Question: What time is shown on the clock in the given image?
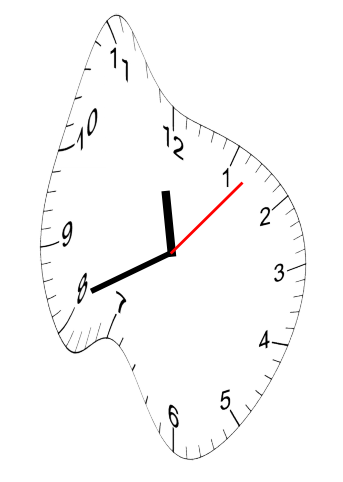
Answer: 11:41:07